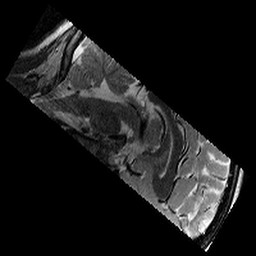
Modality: T2w
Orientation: sagittal
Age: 9
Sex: male
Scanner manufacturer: siemens
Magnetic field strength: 3 T
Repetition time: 9.23 s
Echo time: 0.067 s